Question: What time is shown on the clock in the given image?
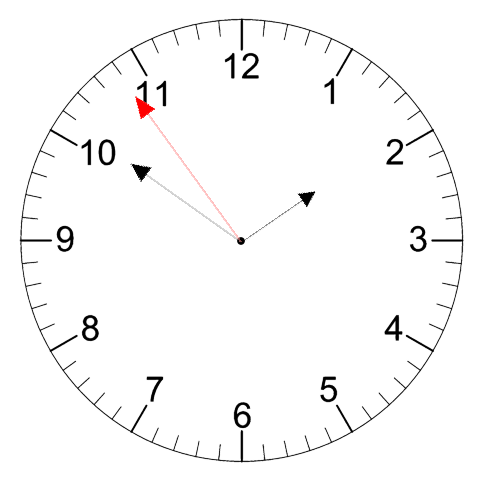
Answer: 01:50:54